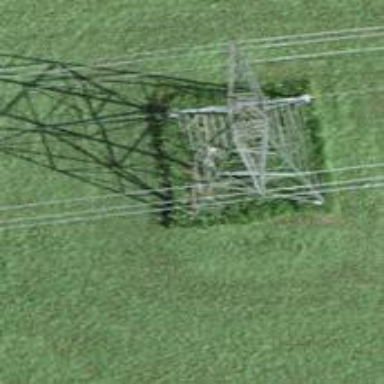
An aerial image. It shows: Towering power structure.